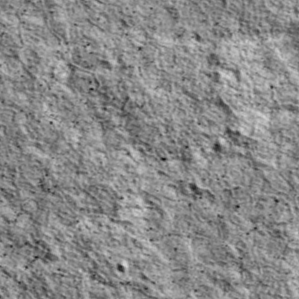
Label: non_frost